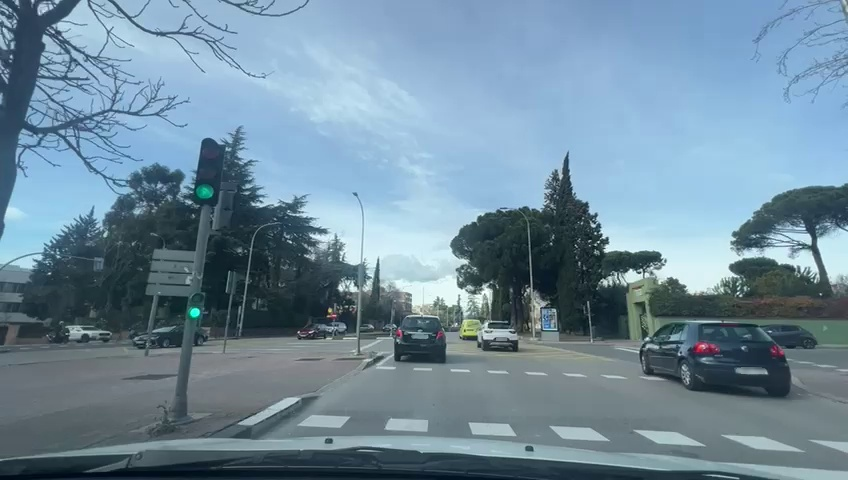
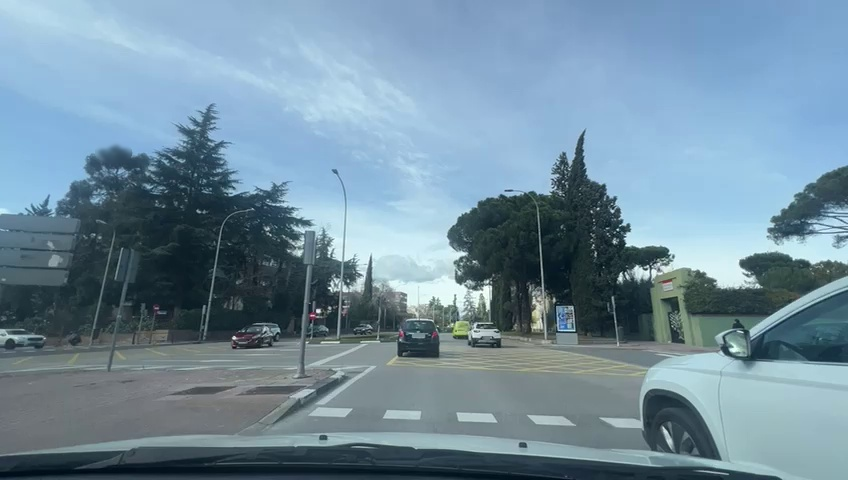
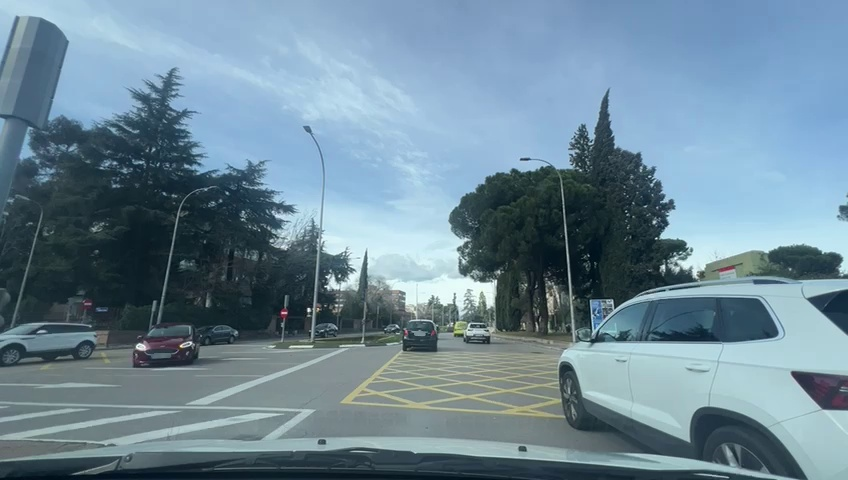
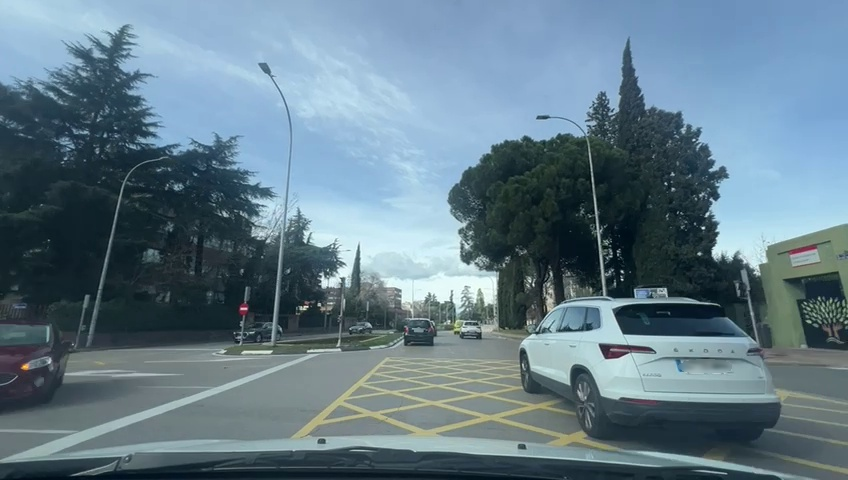
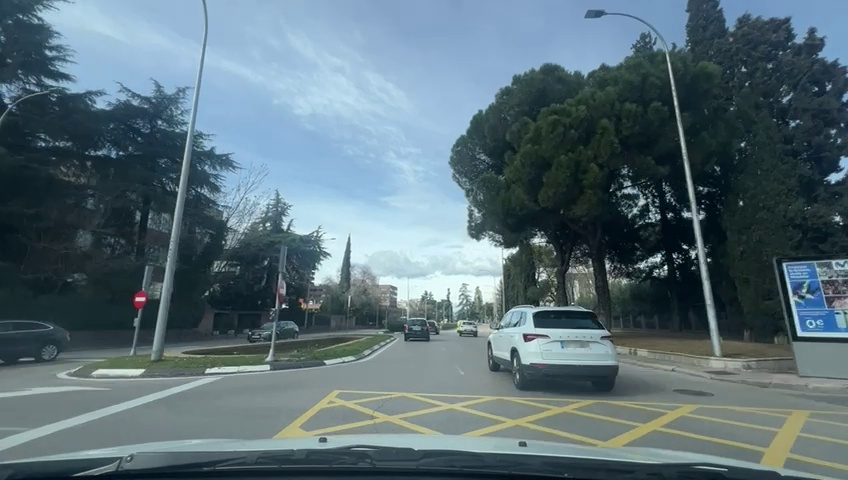
Situation: empty
Question: Is there a vehicle ahead in the ego lane traveling in the same direction as the ego vehicle?
Answer: Yes
Reasoning: Ego has a leading black leading vehicle, with right white car that is overlapping ego

Situation: empty
Question: Is there any crossing object in the ego lane ahead?
Answer: No
Reasoning: Ego has a leading black leading vehicle, with right white car that is overlapping ego

Situation: empty
Question: Are vehicles present on the right side of the ego lane?
Answer: Yes
Reasoning: There are opposite direction cars because ego drives in the left lane of the street

Situation: empty
Question: Are vehicles parked parallel or perpendicular to the roadway near the ego lane?
Answer: No
Reasoning: The street has 3 lanes in each direction and crossing sections